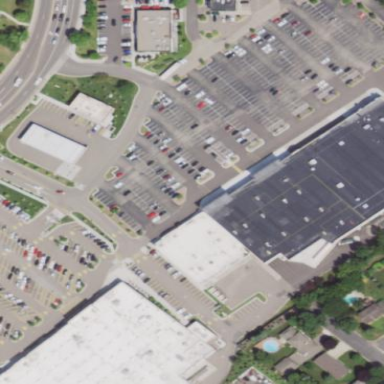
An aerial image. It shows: Retail area.